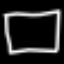
Label: square